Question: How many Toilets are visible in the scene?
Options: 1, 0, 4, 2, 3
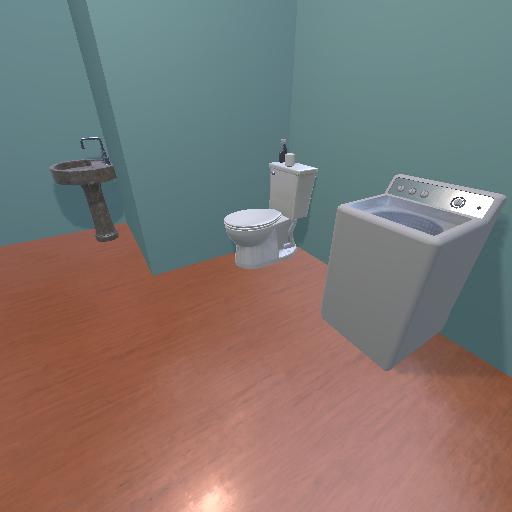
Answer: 1